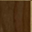
Piece: xx